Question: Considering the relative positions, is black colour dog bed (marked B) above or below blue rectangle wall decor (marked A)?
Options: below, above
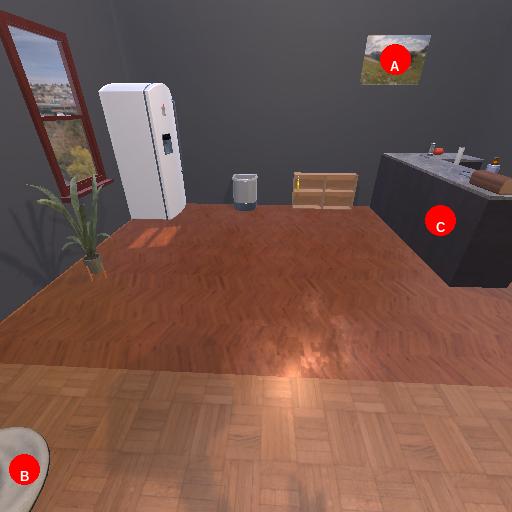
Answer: below